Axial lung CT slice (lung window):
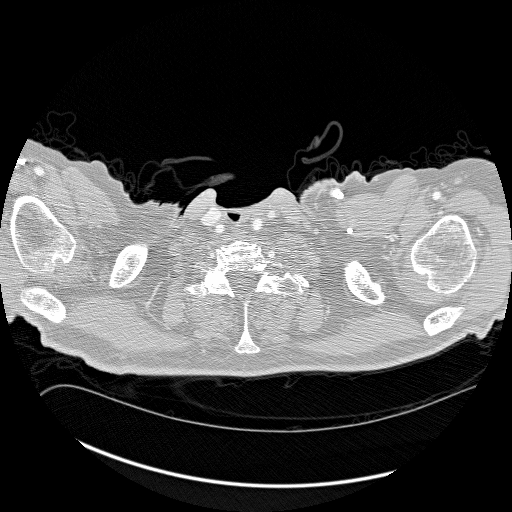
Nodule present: no